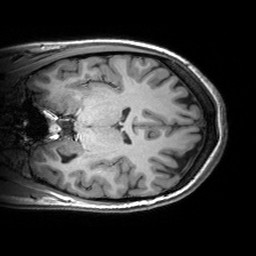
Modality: T1w
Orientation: coronal
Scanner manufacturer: siemens
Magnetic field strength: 3 T
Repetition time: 2.53 s
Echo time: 0.00299 s